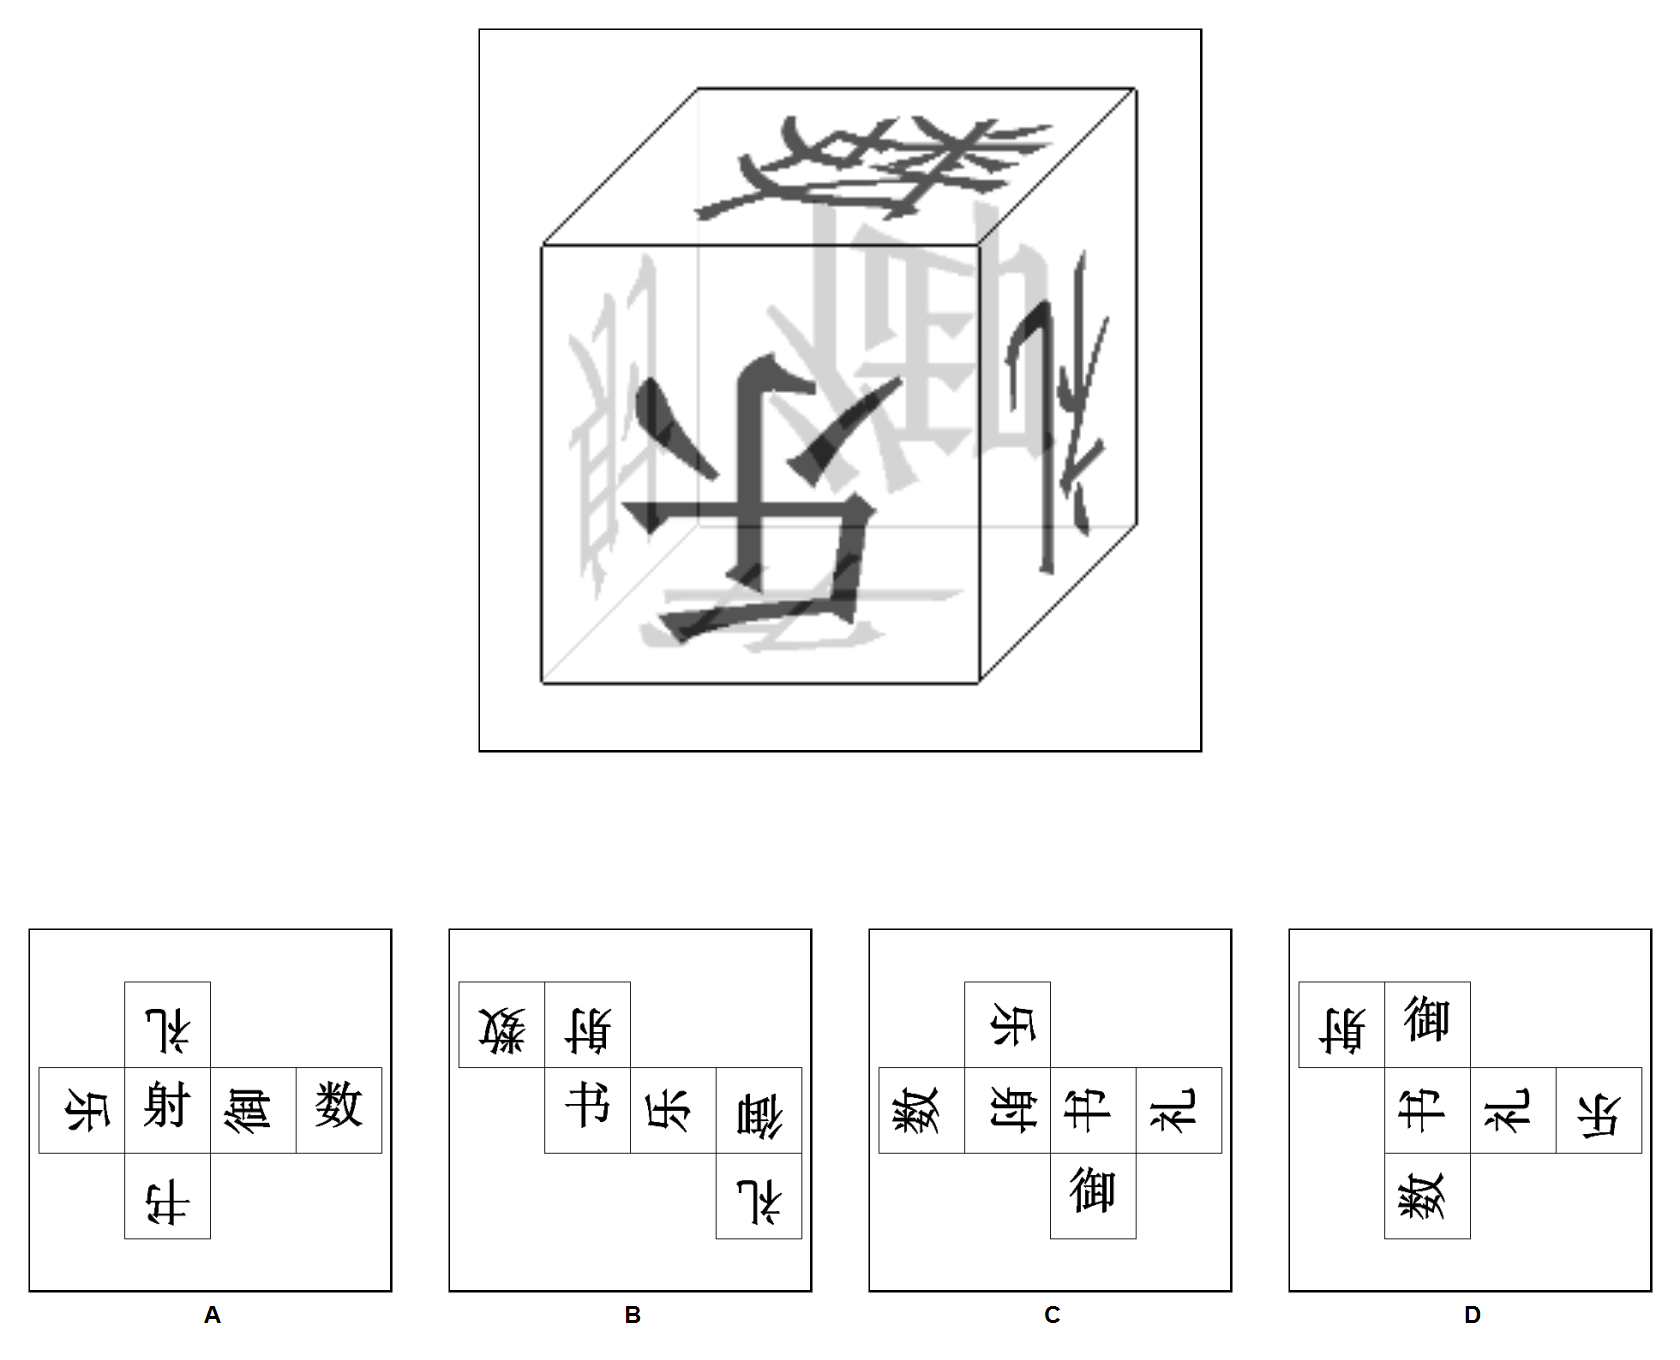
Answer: C